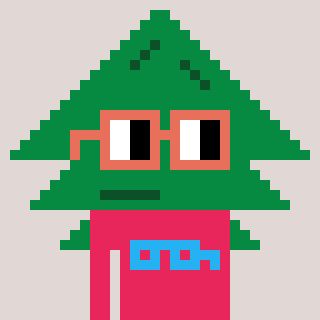
a pixel art character with square orange glasses, a fir-shaped head and a redpinkish-colored body on a warm background